Interaction volume radius: 5 \u00c5
Interaction volume height: 15 \u00c5
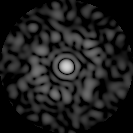
Disorder parameter: 0.8257